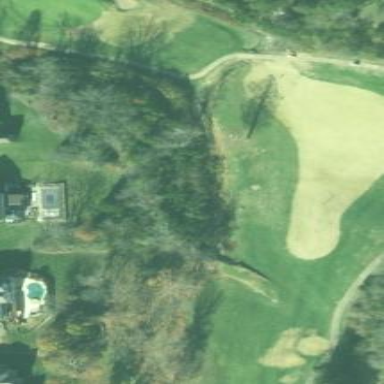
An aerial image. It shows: Grassy area designated as golf fairway.